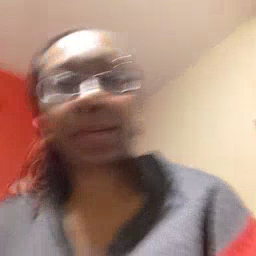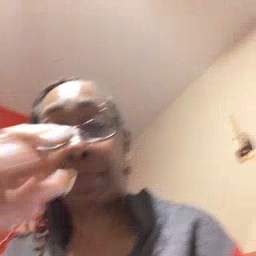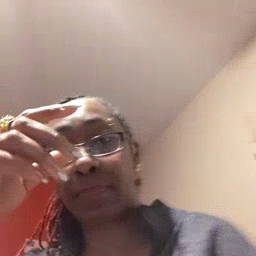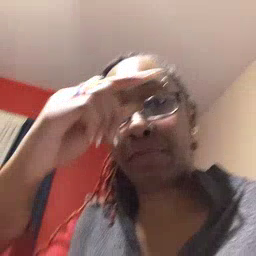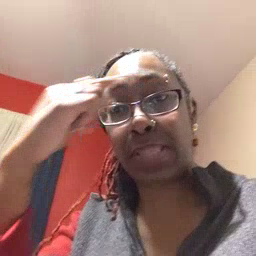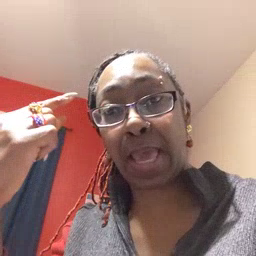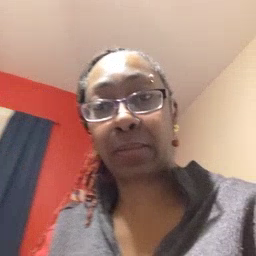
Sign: black